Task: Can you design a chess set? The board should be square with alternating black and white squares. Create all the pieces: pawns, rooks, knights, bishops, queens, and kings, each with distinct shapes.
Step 4380:
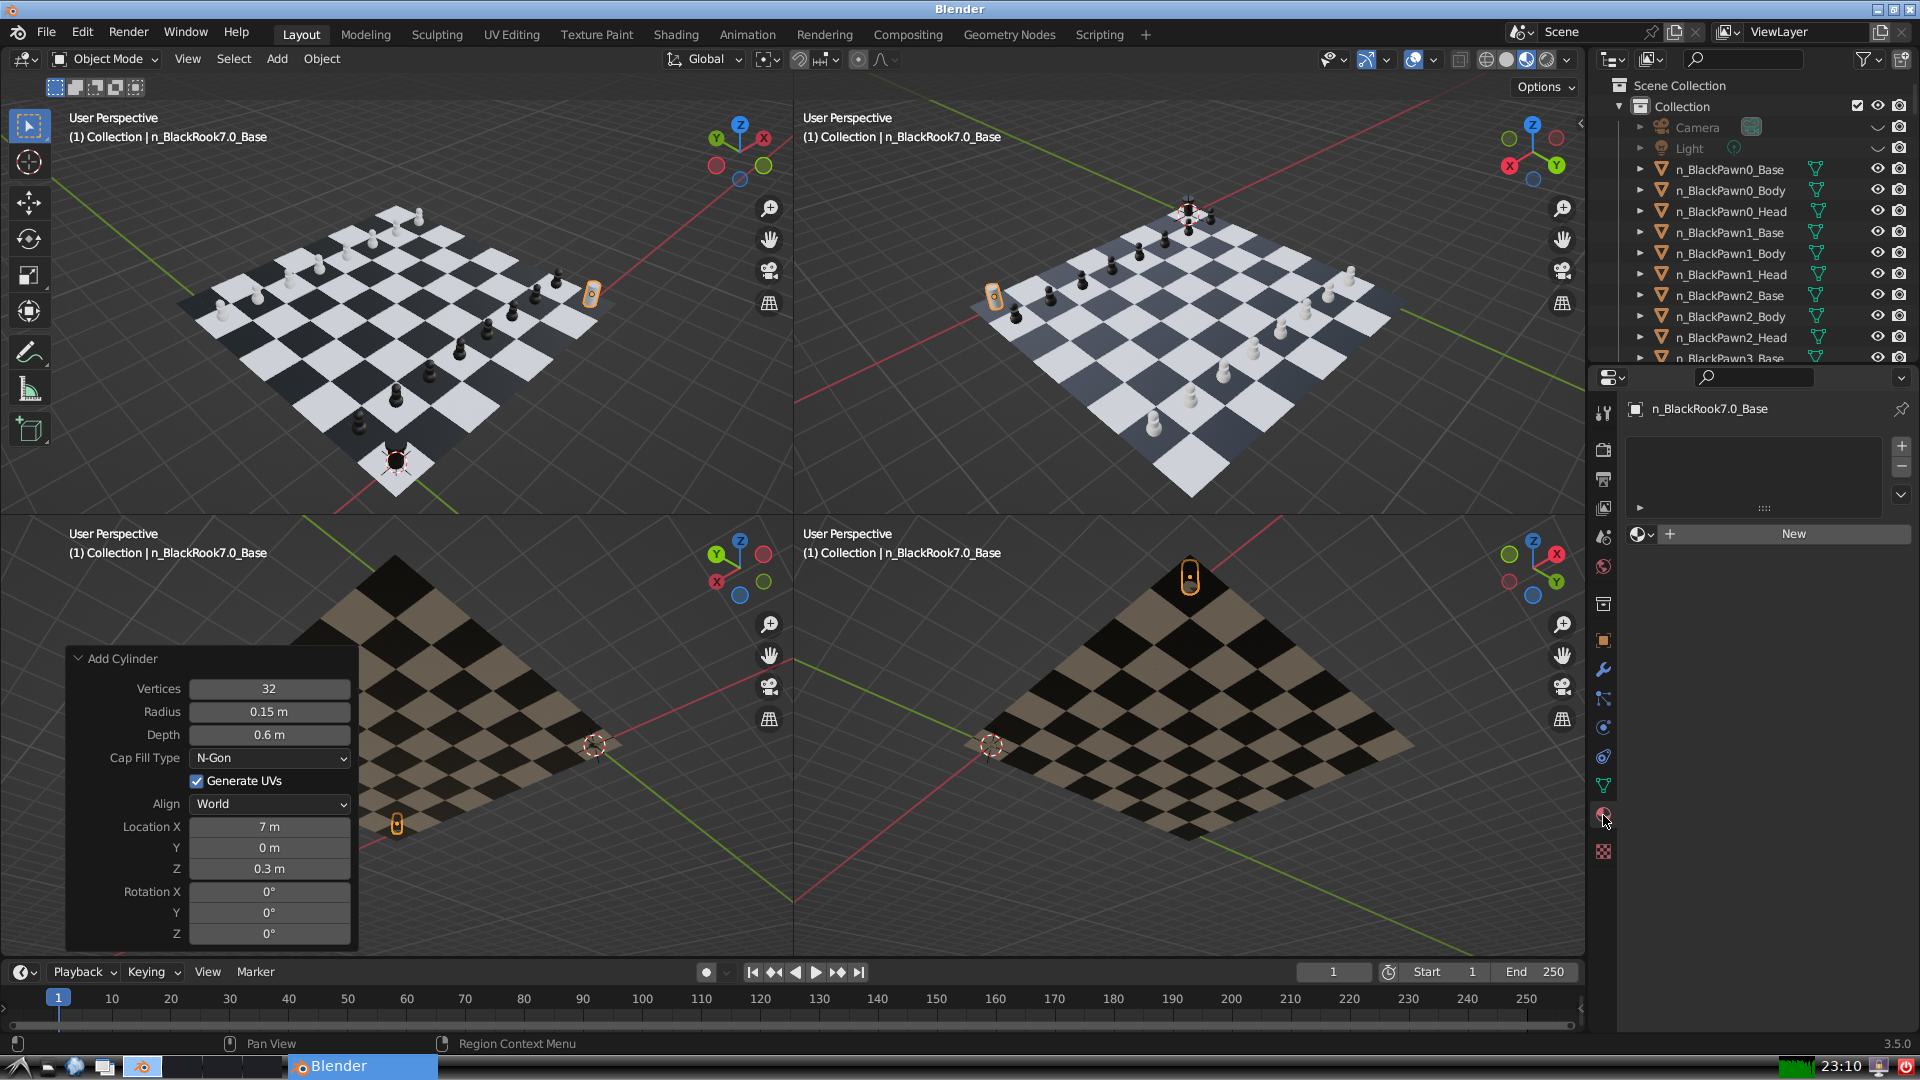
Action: {"mouse_move": [1636, 534]}